Field crop: maize
Growth stage: 2
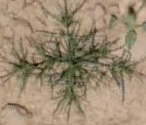
Species: salsola